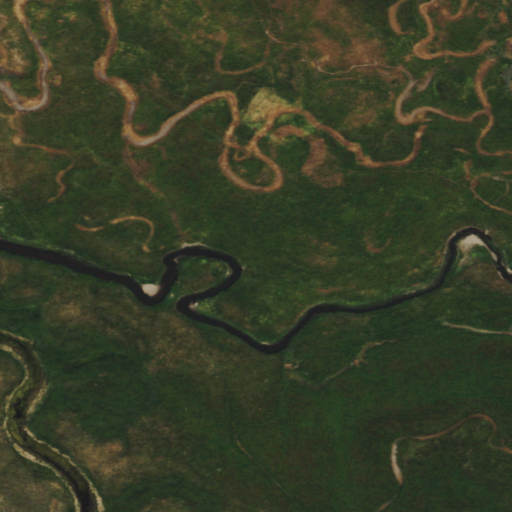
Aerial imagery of valley in Nevada named Mound Valley containing herbaceous wetlands, pasture, woody wetlands, and shrub